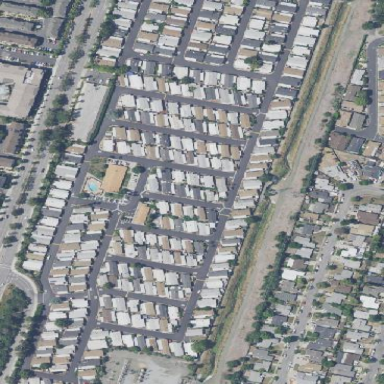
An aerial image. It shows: Residential area designated as trailer park.